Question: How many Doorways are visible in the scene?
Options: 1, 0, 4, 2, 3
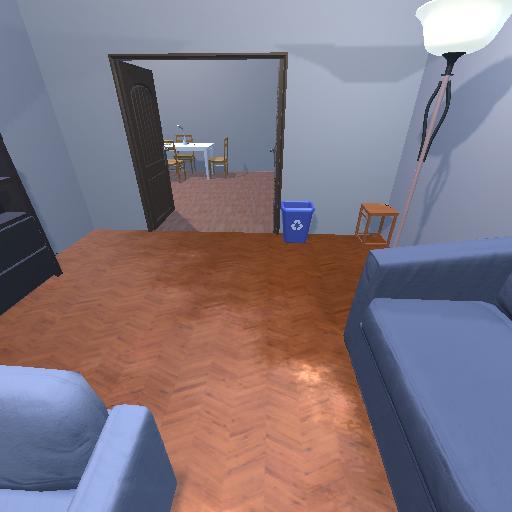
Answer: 1